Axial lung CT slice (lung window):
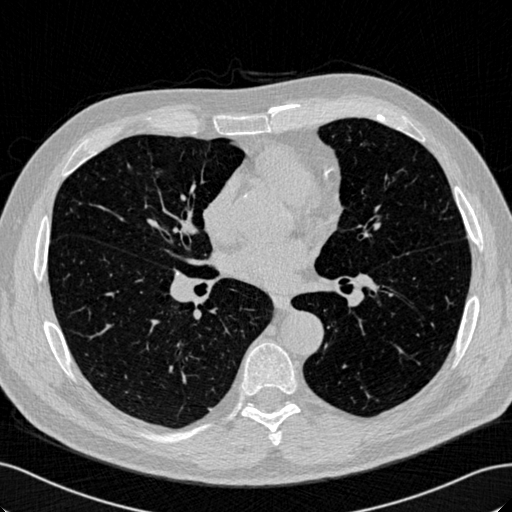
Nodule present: yes
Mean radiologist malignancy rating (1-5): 3.25